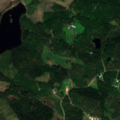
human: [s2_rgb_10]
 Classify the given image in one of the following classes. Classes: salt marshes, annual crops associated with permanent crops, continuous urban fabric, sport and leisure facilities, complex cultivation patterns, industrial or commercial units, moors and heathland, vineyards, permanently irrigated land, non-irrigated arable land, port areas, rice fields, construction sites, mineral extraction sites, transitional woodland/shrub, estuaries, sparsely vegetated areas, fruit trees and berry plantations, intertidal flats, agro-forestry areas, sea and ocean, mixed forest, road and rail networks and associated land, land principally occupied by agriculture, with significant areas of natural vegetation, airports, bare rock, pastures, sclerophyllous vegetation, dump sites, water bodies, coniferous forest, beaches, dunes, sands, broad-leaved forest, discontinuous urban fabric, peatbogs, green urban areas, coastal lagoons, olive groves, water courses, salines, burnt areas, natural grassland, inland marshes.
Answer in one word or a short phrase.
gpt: broad-leaved forest, coniferous forest, mixed forest, transitional woodland/shrub